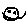
Label: smiley face